Brain MRI, t2w sequence, axial 2D slice.
Patient: age 28, sex M, weight 90 kg, height 1.9 m
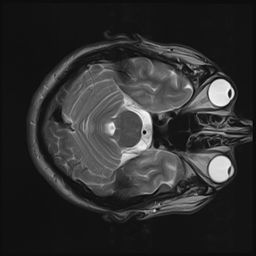